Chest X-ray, PA view. Patient: 57 years old, sex F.
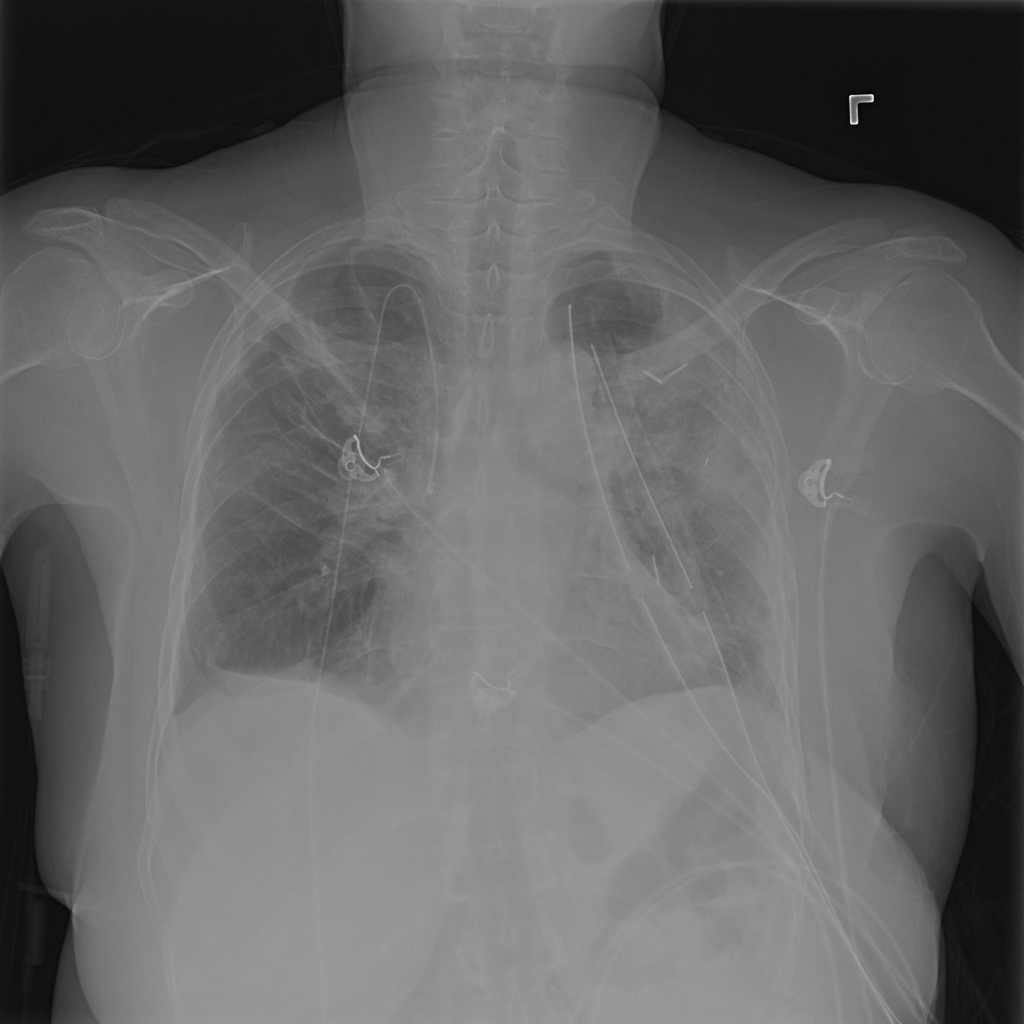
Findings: Atelectasis, Infiltration, Pleural_Thickening